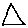
Label: triangle